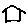
Label: house